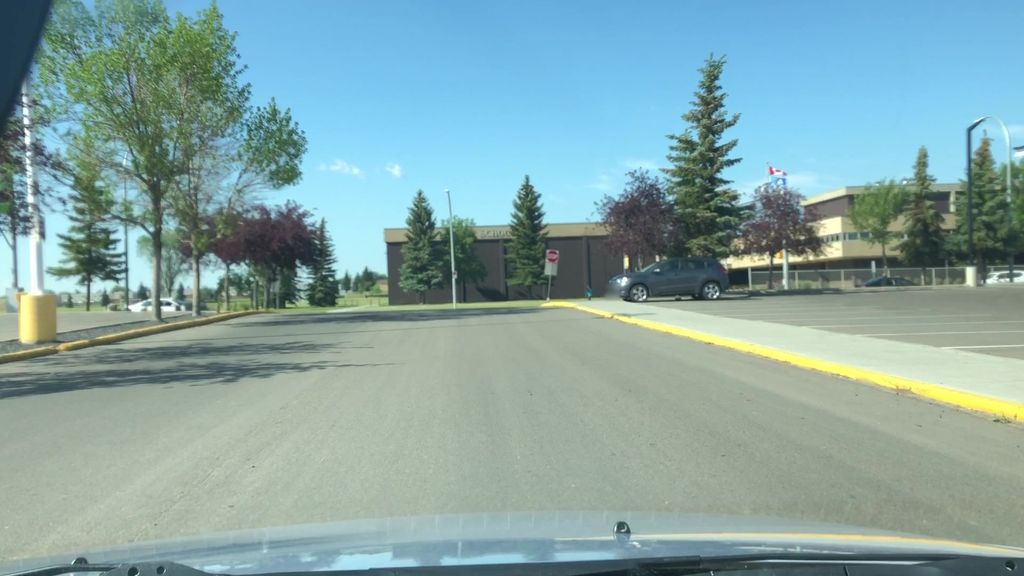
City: edmonton